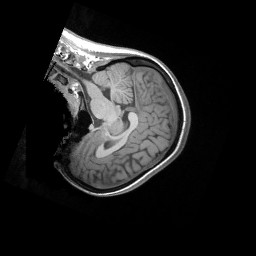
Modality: T1w
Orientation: sagittal
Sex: female